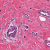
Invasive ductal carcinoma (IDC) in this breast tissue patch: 0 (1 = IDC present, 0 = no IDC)